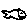
Label: fish